Question: I want to be able zoom an image but keep some sharing and commenting buttons below it a fixed size, similar to the Facebook app. I'm developing a native app, not a web app. What's the best way to achieve this?

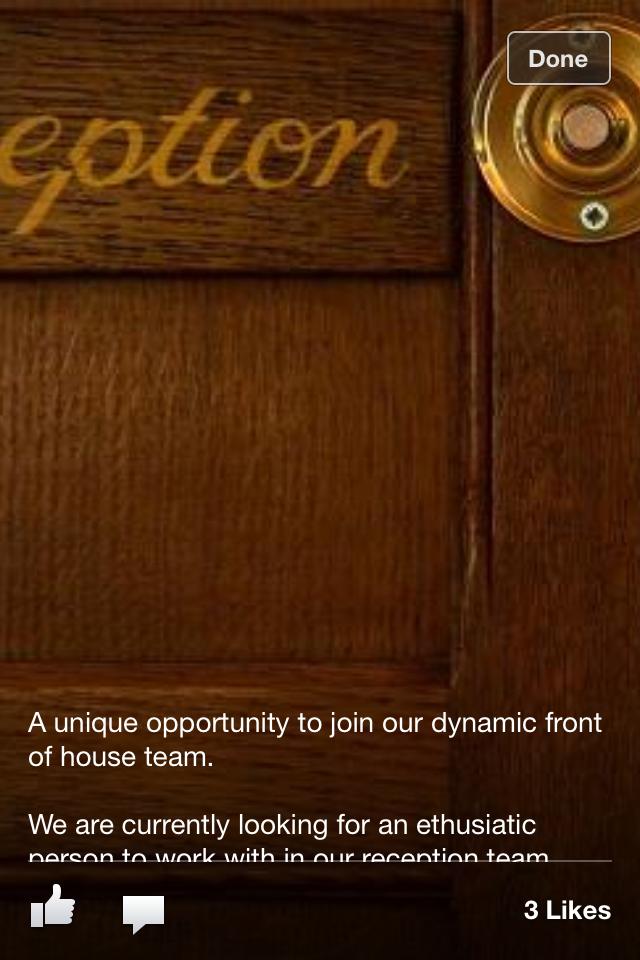
Answer: Just place the buttons in their own UIView and only zoom the view with your background content in.
To clarify further you should have two UIViews e.g. 'buttonView', 'imageView'. 'buttonView' will need to sit on top of 'imageView'. Image view should allow zooming, 'buttonView' should not.
You will need to be careful that your 'buttonView' allows pinch touches (assuming thats how you are zooming) to be passed to the 'imageView' otherwise zooming wont happen.
Touches are handled in a responder chain. I think it should work ok if only the 'imageView' is registered to receive pinch gestures, otherwise you will have to correctly handle the touches and send to the correct UIView